Question: I have an UIButton inside a custom UITableViewCell created in Interface Builder, the height and width is defined by Autolayout constraints.
I need to get the size of the UIButton after autolayout define the final size.

what I have tried:
'''
- (void)layoutSubviews
{
[super layoutSubviews];
NSLog(@"%f", self.infoButton.bounds.size.width);
self.infoButton.layer.cornerRadius = self.infoButton.bounds.size.width/2;
self.infoButton.clipsToBounds = YES;
self.infoButton.layer.borderColor = [UIColor whiteColor].CGColor;
self.infoButton.layer.borderWidth = 4.0f;
}
'''
The problem is that I have different values :
'''
2015-06-30 03:01:47.578 MYPROJ[3596:34092] 48.000000
2015-06-30 03:01:47.581 MYPROJ[3596:34092] 48.000000
2015-06-30 03:01:47.583 MYPROJ[3596:34092] 48.000000
2015-06-30 03:01:47.585 MYPROJ[3596:34092] 56.000000
2015-06-30 03:01:47.586 MYPROJ[3596:34092] 56.000000
2015-06-30 03:01:47.586 MYPROJ[3596:34092] 56.000000
2015-06-30 03:01:53.482 MYPROJ[3596:34092] 48.000000
2015-06-30 03:01:53.484 MYPROJ[3596:34092] 56.000000
2015-06-30 03:01:54.939 MYPROJ[3596:34092] 56.000000
2015-06-30 03:02:04.161 MYPROJ[3596:34092] 56.000000
2015-06-30 03:02:05.115 MYPROJ[3596:34092] 56.000000
2015-06-30 03:02:05.957 MYPROJ[3596:34092] 56.000000
'''
I have also tried the code inside '- (void)awakeFromNib' I tried both 'self.infoButton.bounds.size.width' and 'self.infoButton.frame.size.width'
and it gives me the static width before Autolayout which is in my case 48.0
Also
I am afraid the solution of putting the code inside '- (void)layoutSubviews' can affect performance since it will be called everything the user scroll and apply the layer transformation every time, is there any better solution ?
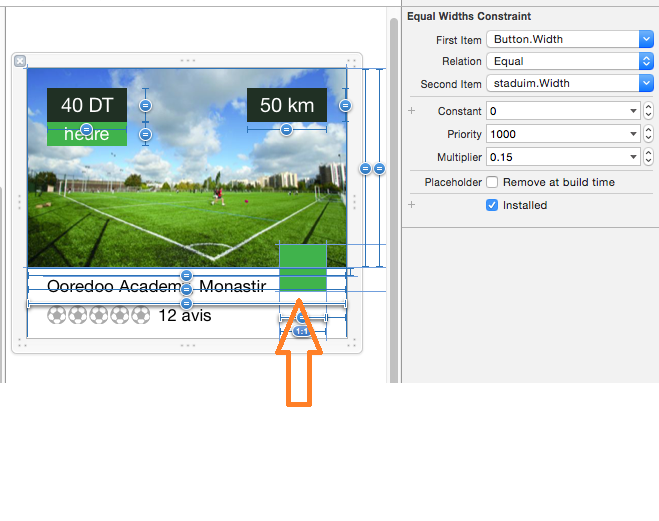
Answer: In your custom UITableViewCell.m file, add following lines in your awakeFromNib method.
Here, as your button is dependent on cell and which indeed has same width as device's screen.
'''
- (void)awakeFromNib {
// Initialization code
self.infoButton.layer.cornerRadius = [UIScreen mainScreen].bounds.size.width * 0.075f; // 0.15/2 = 0.075f (Half of the button's width)
self.infoButton.clipsToBounds = YES;
self.infoButton.layer.borderColor = [UIColor whiteColor].CGColor;
self.infoButton.layer.borderWidth = 4.0f;
}
'''
Hope it helps...